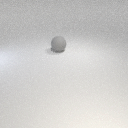
large gray rubber sphere